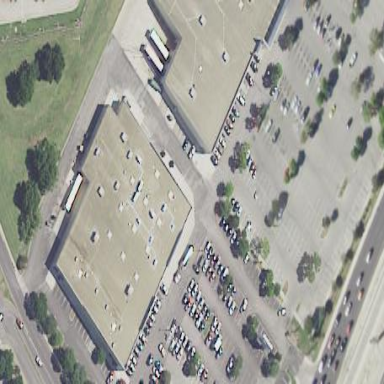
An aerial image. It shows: Retail building housing hardware shop.